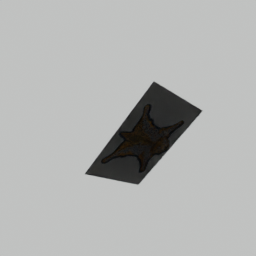
Label: decoration